Question:
'''
<telerik:RadDateTimePicker ID="rdtp_arrival" runat="server"></telerik:RadDateTimePicker>
<telerik:RadDateTimePicker ID="rdtp_departure" runat="server" ClientEvents-OnDateSelected="cng_departure"></telerik:RadDateTimePicker>
<telerik:RadNumericTextBox ID="rnt_night" runat="server" Culture="en-US" DataType="System.Int32" DbValueFactor="1" LabelWidth="64px" MinValue="1" ShowSpinButtons="True" Width="100%" ClientEvents-OnValueChanged="inc_check">
<NegativeStyle HorizontalAlign="Center" />
<NumberFormat ZeroPattern="n"></NumberFormat>
<DisabledStyle HorizontalAlign="Center" />
</telerik:RadNumericTextBox>
'''
JS
'''
function cng_departure() {
var datePicker11 = $find("<%= rdtp_arrival.ClientID %>");
var datePicker12 = $find("<%= rdtp_departure.ClientID %>");
var minutes = 1000 * 60;
var hours = minutes * 60;
var days = hours * 24;
var valueTbx = $find('<%=rnt_night.ClientID %>');
valueTbx.set_value(Math.ceil((datePicker12.get_selectedDate() - datePicker11.get_selectedDate()) / days));
}
function inc_check() {
var datePicker1 = $find("<%= rdtp_arrival.ClientID %>");
var datePicker2 = $find("<%= rdtp_departure.ClientID %>");
var date = datePicker1.get_selectedDate();
date.setDate(date.getDate() + parseInt($('#<%= rnt_night.ClientID %>').val()));
datePicker2.set_selectedDate(date);
}
'''
When i increase night or change departure date it goes in a infinite loop which calls each other inc_check and cng_departure methods until site crashes.
if i remove onchange event from any one control it works properly.
what to do now?
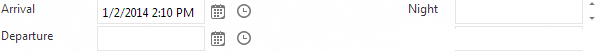
Answer: Create JavaScript Function CalculateDateDifference(source, destination)
Now, Attach this function to both text boxes, in the page_init event, like below
'''
rdtp_departure.Attributes.Add("onblur", @"javascript:CalculateDateDifference('"
+ rdtp_departure.ClientID + "','"
+ rnt_night.ClientID + "')");
rdtp_departure.Attributes.Add("onblur", @"javascript:CalculateDateDifference('"
+ rnt_night.ClientID + "','"
+ rdtp_departure.ClientID + "')");
'''
Now write the problem specific logic in that JavaScript function. Hopefully this will help you.